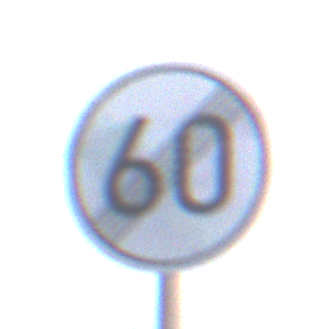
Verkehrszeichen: EndeGeschwindigkeit60
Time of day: SunriseSunset
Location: Outdoor (Suburban)
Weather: Clear
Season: NotSpecified
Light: Natural